Field crop: tomato
Growth stage: 1
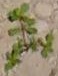
Species: portulaca